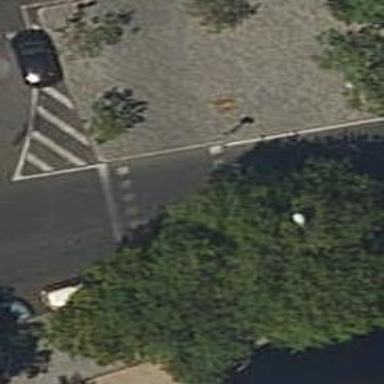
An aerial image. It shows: Zebra crossing with traffic signals. The crossing is marked by traffic lights.